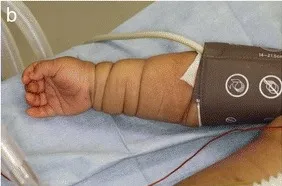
Clinical photography of the patient before surgery. B-c) The skin folds on the limbs were remarkable.
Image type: medical_photograph (other_medical_photograph)